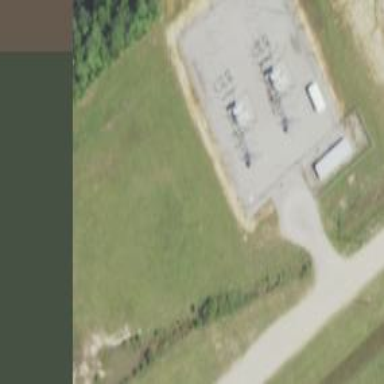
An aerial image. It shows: Industrial power substation surrounded by fence.